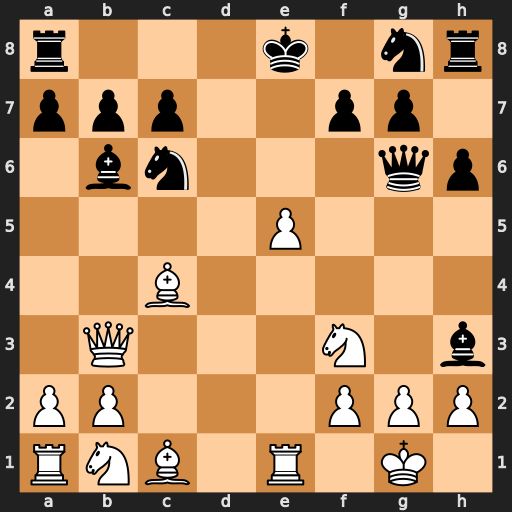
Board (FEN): r3k1nr/ppp2pp1/1bn3qp/4P3/2B5/1Q3N1b/PP3PPP/RNB1R1K1
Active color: w
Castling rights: kq
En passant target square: -
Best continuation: Nh4 Qh5 Qxh3